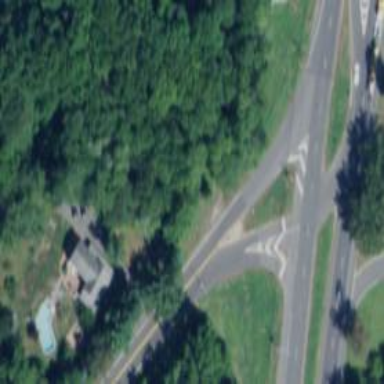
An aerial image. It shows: Trunk link highway with asphalt surface.